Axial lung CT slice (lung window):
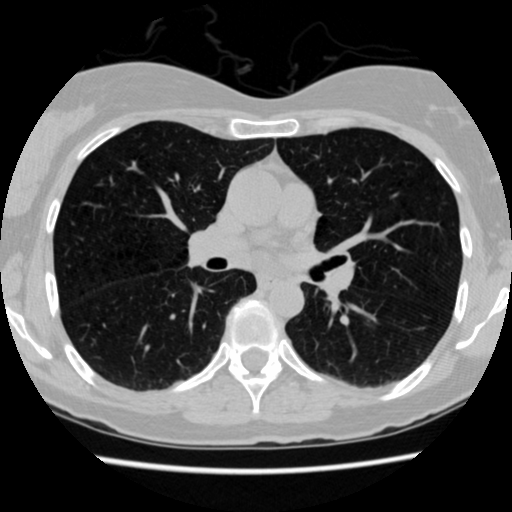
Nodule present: no